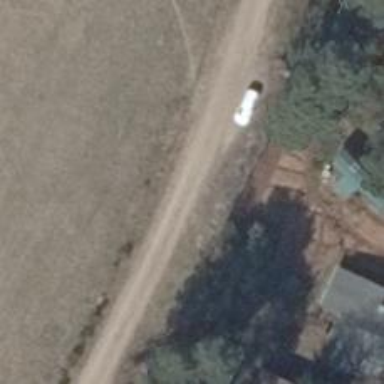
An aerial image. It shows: Sandy track road with grade3 tracktype.